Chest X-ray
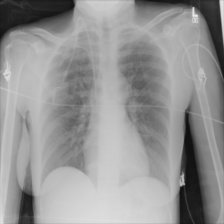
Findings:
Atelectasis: negative
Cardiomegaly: negative
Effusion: negative
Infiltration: negative
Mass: negative
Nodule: negative
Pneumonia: negative
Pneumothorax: negative
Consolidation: negative
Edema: negative
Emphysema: negative
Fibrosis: negative
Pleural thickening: negative
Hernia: negative